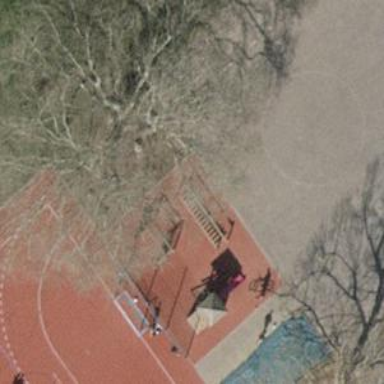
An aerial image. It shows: Playground area for leisure activities on the land.